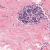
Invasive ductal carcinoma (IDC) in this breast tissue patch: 0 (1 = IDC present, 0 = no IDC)